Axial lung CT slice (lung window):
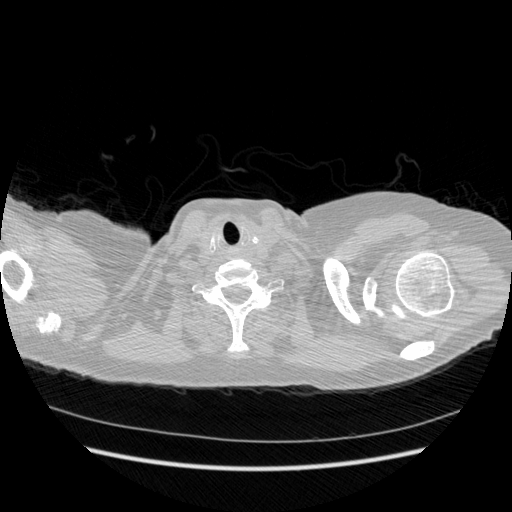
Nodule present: no